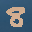
Label: 8